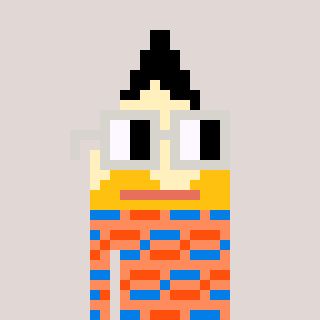
a pixel art character with square light gray glasses, a pencil-shaped head and a peachy-colored body on a warm background